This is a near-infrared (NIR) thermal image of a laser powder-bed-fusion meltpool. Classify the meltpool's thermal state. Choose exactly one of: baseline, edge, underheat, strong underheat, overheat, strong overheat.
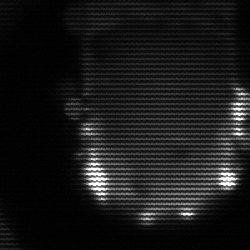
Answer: baseline